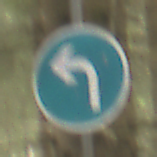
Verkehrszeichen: VorgeschriebeneFahrtrichtungLinks
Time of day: MorningAfternoon
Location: Outdoor (Nature)
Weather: Overcast
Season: Winter
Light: Natural